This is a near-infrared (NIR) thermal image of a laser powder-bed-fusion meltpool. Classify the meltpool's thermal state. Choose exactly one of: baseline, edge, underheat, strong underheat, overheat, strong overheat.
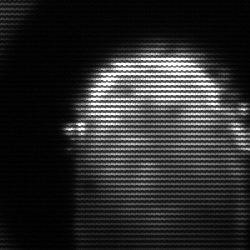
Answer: baseline